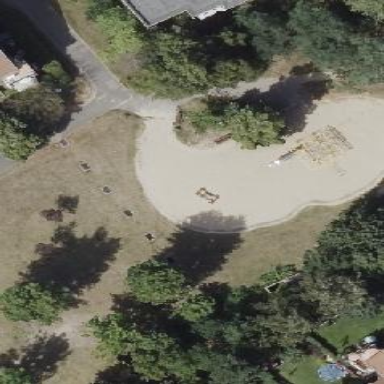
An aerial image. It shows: Playground area for leisure activities on the land.